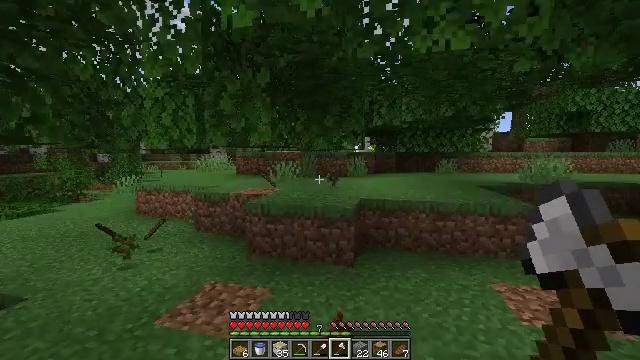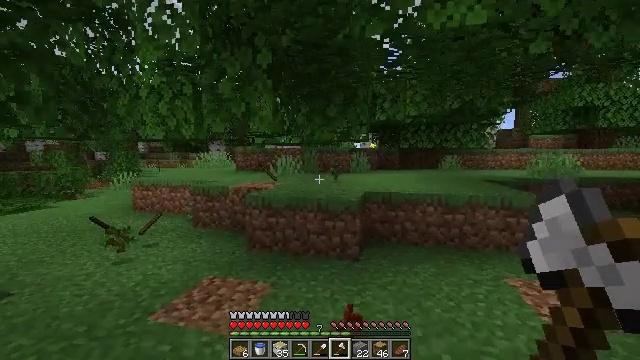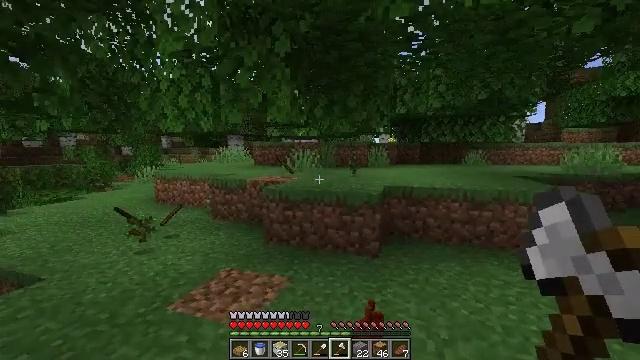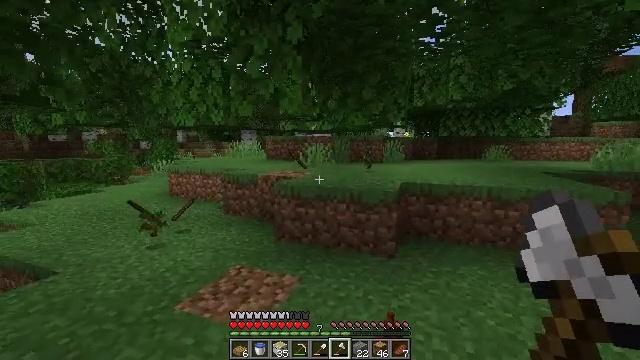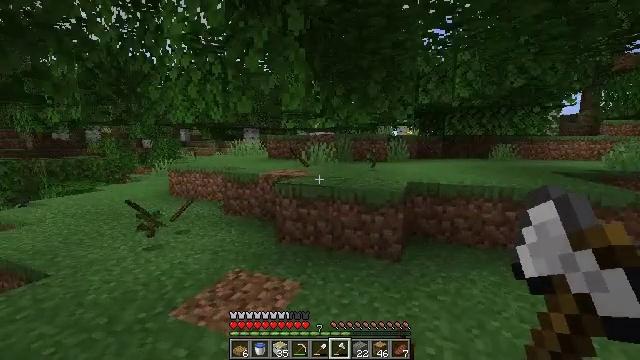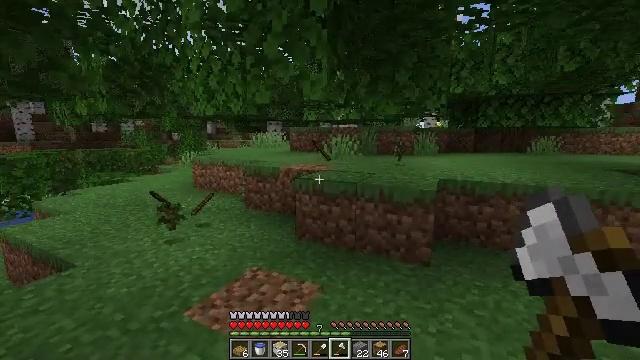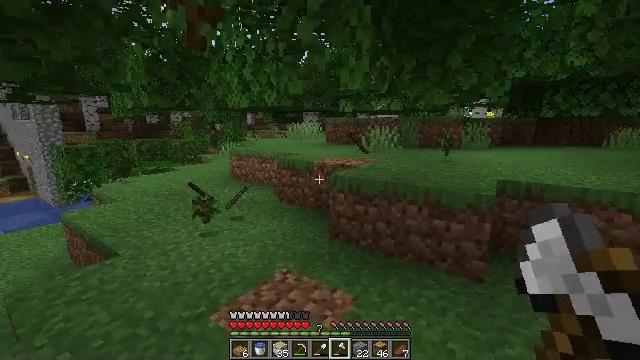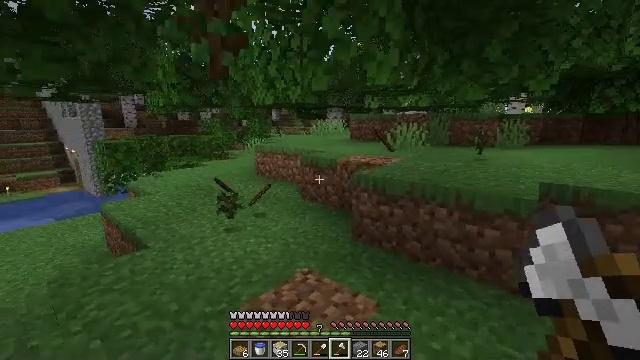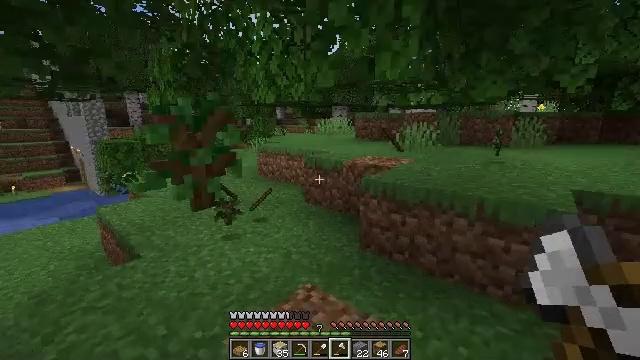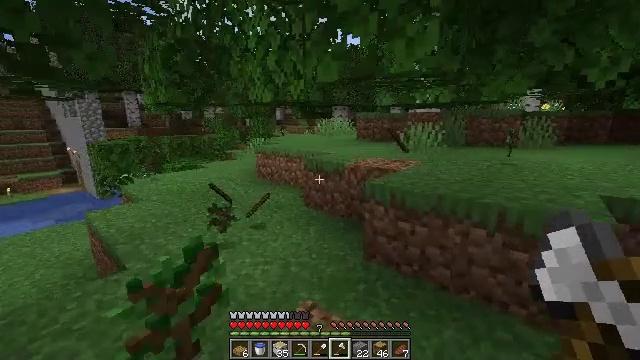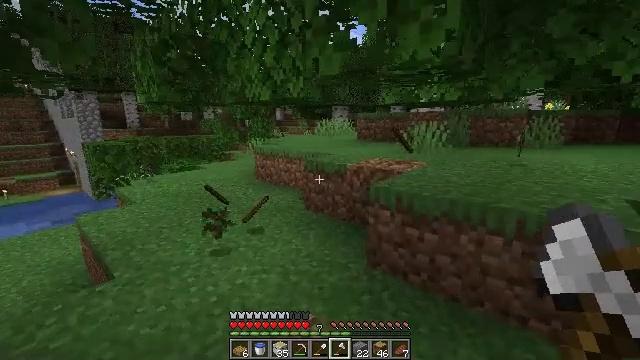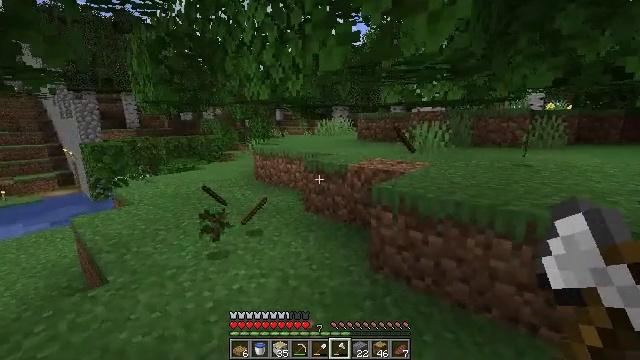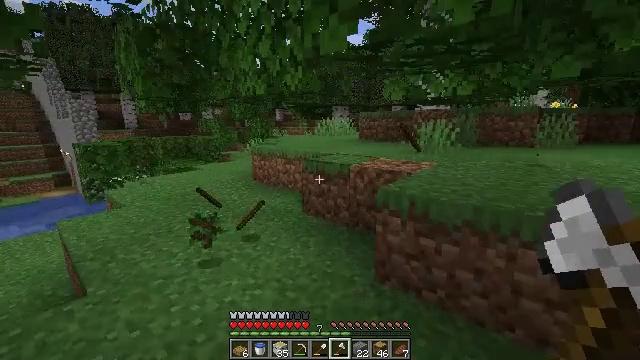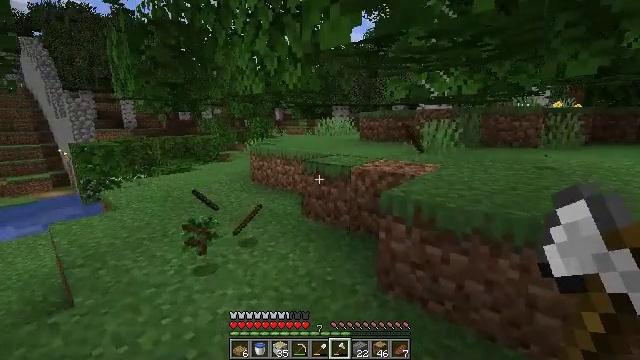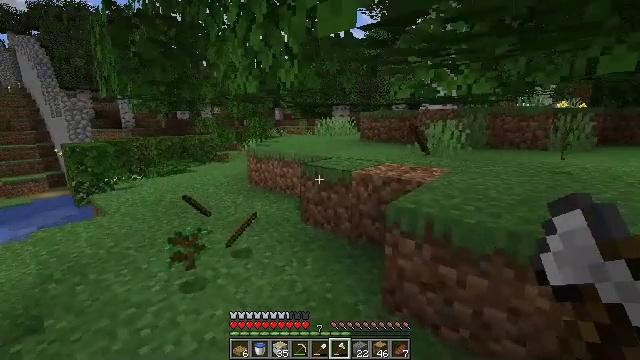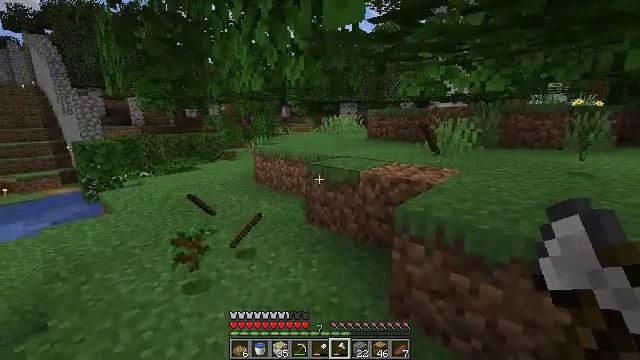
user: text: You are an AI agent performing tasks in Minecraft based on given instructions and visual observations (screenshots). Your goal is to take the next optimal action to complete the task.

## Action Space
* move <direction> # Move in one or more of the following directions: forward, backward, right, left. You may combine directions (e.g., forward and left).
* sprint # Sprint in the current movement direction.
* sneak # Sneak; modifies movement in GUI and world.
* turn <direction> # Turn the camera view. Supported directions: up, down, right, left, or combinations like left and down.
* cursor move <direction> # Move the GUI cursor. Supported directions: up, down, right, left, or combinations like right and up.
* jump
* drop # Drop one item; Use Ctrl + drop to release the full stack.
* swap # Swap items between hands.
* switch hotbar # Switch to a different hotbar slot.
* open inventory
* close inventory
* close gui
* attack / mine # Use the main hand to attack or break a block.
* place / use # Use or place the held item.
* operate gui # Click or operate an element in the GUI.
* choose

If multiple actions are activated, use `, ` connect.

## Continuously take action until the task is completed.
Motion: motion action
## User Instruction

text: Cut down the tree and harvest oak logs.
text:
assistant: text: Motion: move forward
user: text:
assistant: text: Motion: move forward, turn left
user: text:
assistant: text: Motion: move forward, turn left and down
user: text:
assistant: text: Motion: move forward
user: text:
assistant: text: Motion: move forward, turn left and down
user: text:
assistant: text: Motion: move forward, turn left and down
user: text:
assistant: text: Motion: move forward, turn left
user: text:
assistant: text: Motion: move forward, turn left
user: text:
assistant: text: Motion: move forward
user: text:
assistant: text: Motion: move forward
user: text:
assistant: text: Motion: move forward
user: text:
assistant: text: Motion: move forward
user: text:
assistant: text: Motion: move forward
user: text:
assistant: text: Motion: no_op
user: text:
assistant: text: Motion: move forward, turn left
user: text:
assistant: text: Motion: move forward, turn left
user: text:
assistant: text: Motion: move forward, turn left
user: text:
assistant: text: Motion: move forward
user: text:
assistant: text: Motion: move forward, turn left
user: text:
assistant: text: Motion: move forward, turn left
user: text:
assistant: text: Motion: move forward, turn left
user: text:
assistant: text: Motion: move forward, turn left
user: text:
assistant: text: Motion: move forward, turn left
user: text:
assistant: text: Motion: move forward
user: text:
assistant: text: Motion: move forward, turn left
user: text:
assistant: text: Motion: move forward
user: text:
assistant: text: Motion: move forward
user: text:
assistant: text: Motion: move forward
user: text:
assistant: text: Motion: move forward
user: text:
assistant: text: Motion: move forward